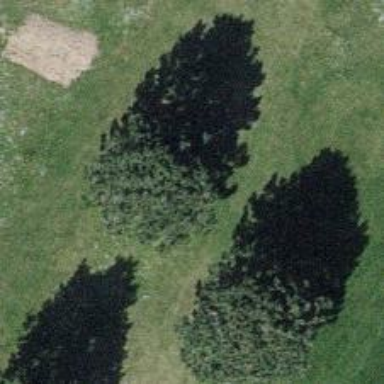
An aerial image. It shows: Beautiful tree in nature.